Question: I have an app that is running perfectly. Here is how my app is structured:
6 total View Controllers on the storyboard. The first 3 View Controllers are the most important. The initial View Controller has buttons to "Login" and "Signup". The "Login" button modally presents a Login View Controller and the "Signup" button modally presents a Signup View Controller.
The Signup View Controller has 3 fields for username, password, and email and then a "submit" button. The submit button submits the data to my web server and if everything submits successfully it calls the "performSegueWithIdentifier" method on itself.
Here is the statement:
'''
[self performSegueWithIdentifier:@"superSegue" sender:self];
'''
I spent 2 hours tonight trying to get the above method call to work and it finally does work. To get it to work, I had to select my Signup View Controller on the storyboard and go to Editor > Embed In > Navigation Controller (If I remember correctly I had to do this because the signup view controller is presented modally). I then dragged from my Signup View Controller's submit button to the View Controller I want to push to and selected Push and then typed in an identifier name.
Anyways, all of the above works perfectly fine until I try to use the back button on the View Controller that we pushed to using the method call. If I tap the back button, it goes to a 90% black screen with a blank nav bar at the top with a back button and of course that back button does nothing as well.
This is the error that I get in the console:
'''
Unbalanced calls to begin/end appearance transitions for <VerificationViewController: 0x14ed1bb0>
'''
Verification View Controller is the View Controller that the Signup View Controller pushes to via the performSegueWithIdentifier method.
Does anyone know how I can fix this error?
I have included a screenshot below of what my storyboard looks like in xcode. There is a view controller that I have coded but not connected yet and shouldn't make a difference anyways so you can ignore the View Controller to the right of the Login VC.

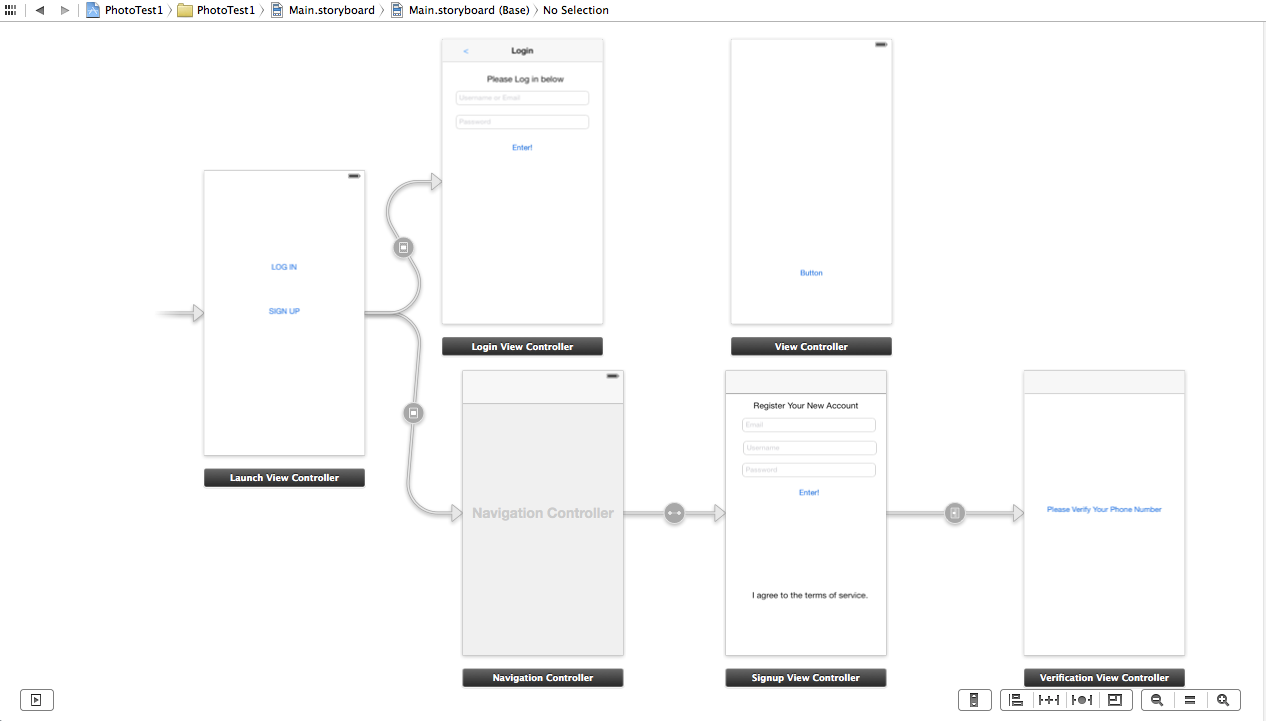
Answer: I found the answer this morning in another stackoverflow question. The answer can be found <URL>.
When I had originally setup the Push Segue, I clicked on and dragged from a button, and was also calling the performSegueWIthIdentifier method inside that button's IBAction method implementation. This was causing 2 identical push segues to be executed on the button press. I just left my method call in the IBAction, deleted the old push segue, and created a new push segue only this time I clicked on and dragged from the entire View Controller instead of it's button.